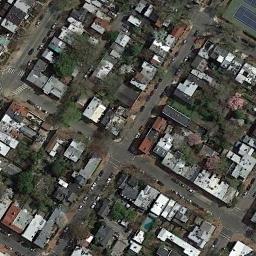
Label: residential